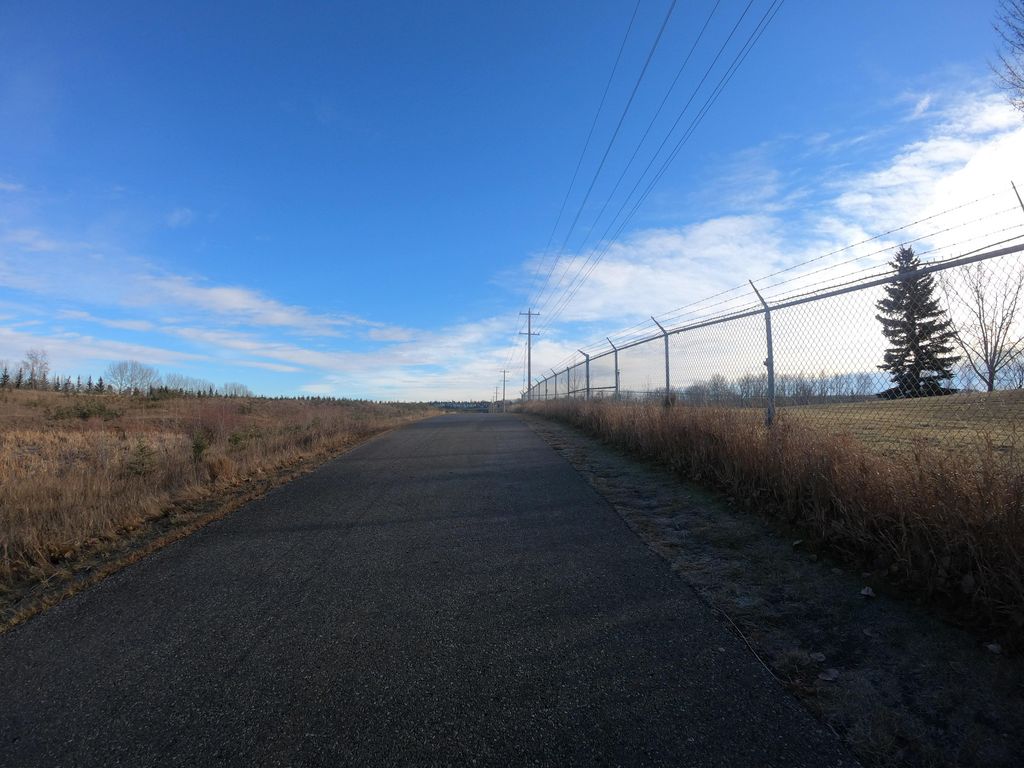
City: calgary